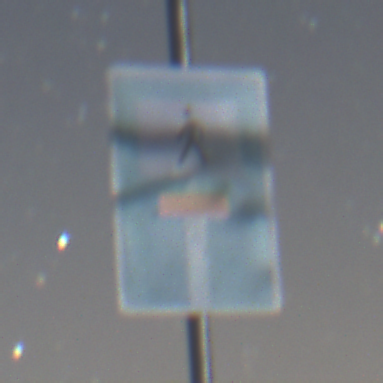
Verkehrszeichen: SackgasseFussgaengerDurchlaessig
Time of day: Night
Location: Outdoor (Nature)
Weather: Clear
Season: NotSpecified
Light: Natural